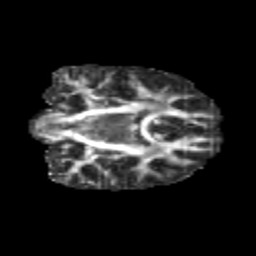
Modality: FA
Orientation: coronal
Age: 10
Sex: male
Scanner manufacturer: siemens
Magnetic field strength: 3 T
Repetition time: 3.8 s
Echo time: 0.07 s